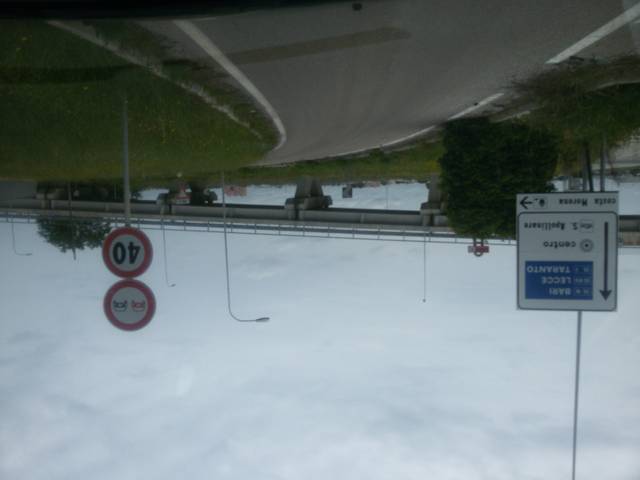
Region: Italy
Coordinates: 40.633, 17.969